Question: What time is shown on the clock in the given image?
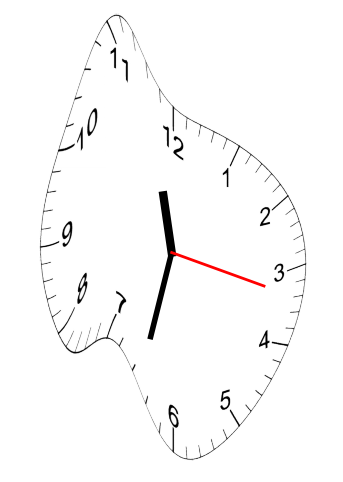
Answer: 11:32:17